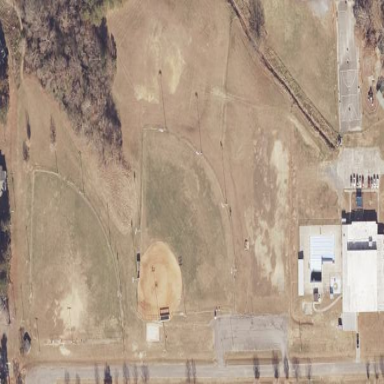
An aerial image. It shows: Baseball pitch for leisure land.